Question: As i mentioned in photo , i dont know what is this widget?
and how to create it and use it in our project?

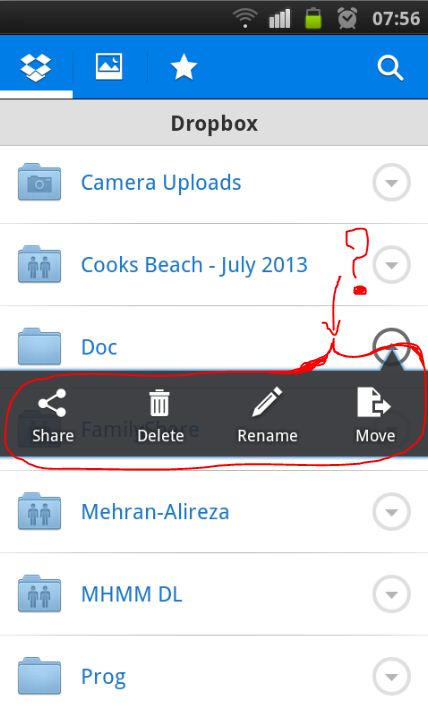
Answer: What you want is called Quick Actions. I'm sure these projects will be helpful for you:
<URL> NewQuickAction3D is a small android library to create QuickAction dialog with Gallery3D app style.
<URL>: NewQuickAction is a small android library to create QuickAction dialog.